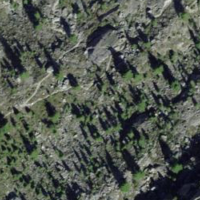
EUNIS habitat code: 48
Species observed at this site:
Nymphalis antiopa